Question: I need to display a small bar for zero values too. I achieved that by decreasing the y axis first range parameter:
'''
var y = d3.scale.linear()
.range([height-10, 0]);
'''
The resulting bars look like i want them to look, but the y axis has a gap, that i like to close (below the zero):

Any hints on how to solve this issue?
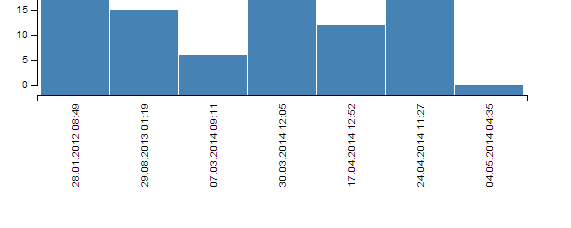
Answer: I did solve the issue by drawing the small line by hand:
'''
var line = d3.svg.line().x(0).y(function(d) {return d;});
svg.append('g')
.attr('class', 'y axis')
.call(yAxis)
.append('path')
.attr('d', line([height, height - 10]));
'''
Still i was hoping to resolve this by some configuration in D3 itself.